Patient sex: M
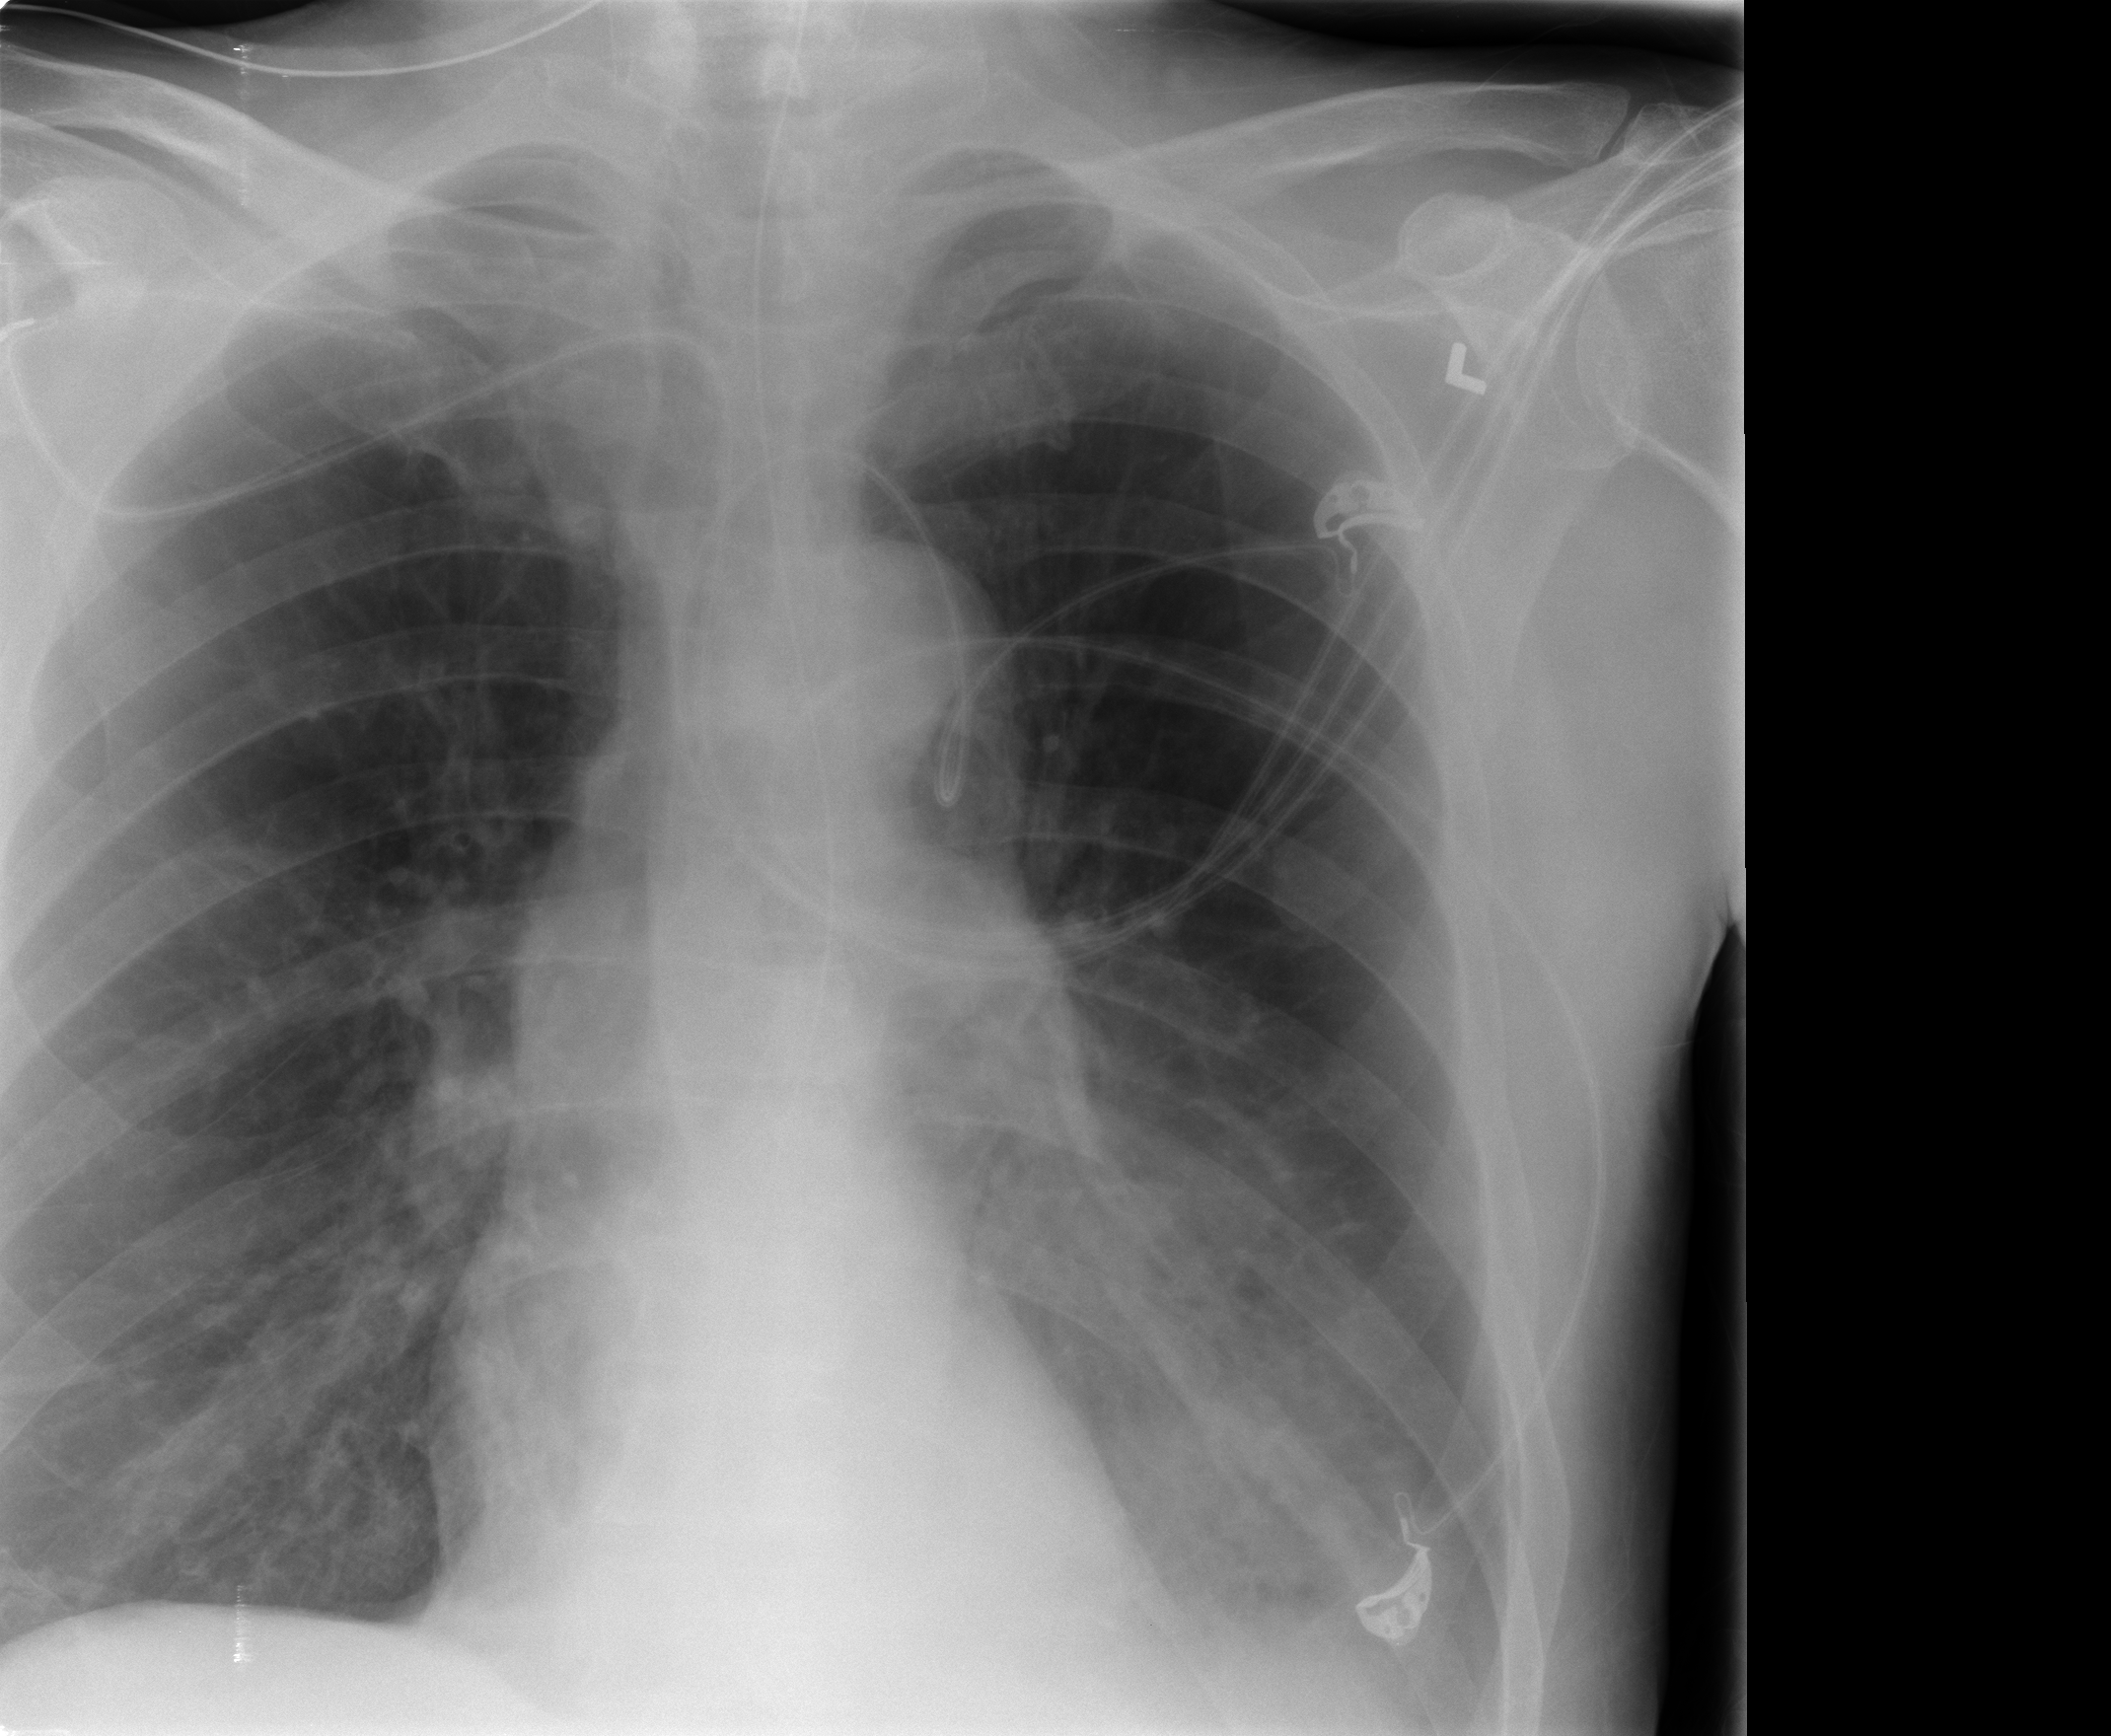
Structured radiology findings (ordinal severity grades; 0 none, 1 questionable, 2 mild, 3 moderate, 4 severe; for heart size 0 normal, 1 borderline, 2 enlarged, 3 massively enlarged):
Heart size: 0
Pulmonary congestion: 0
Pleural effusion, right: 0
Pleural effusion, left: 1
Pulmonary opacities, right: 1
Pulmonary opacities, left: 2
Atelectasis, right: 0
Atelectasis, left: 0